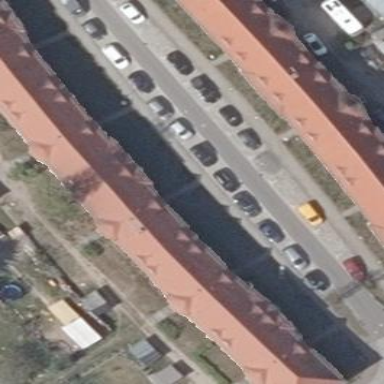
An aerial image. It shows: Parking lane area.